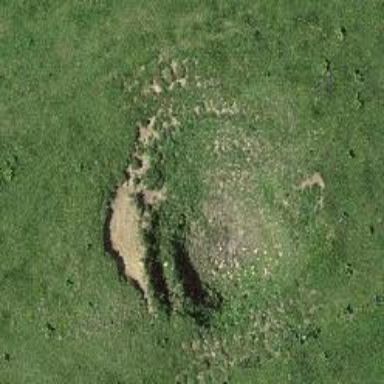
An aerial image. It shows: Sinkhole in natural setting.